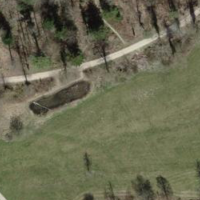
EUNIS habitat code: 44
Species observed at this site:
Prunus spinosa